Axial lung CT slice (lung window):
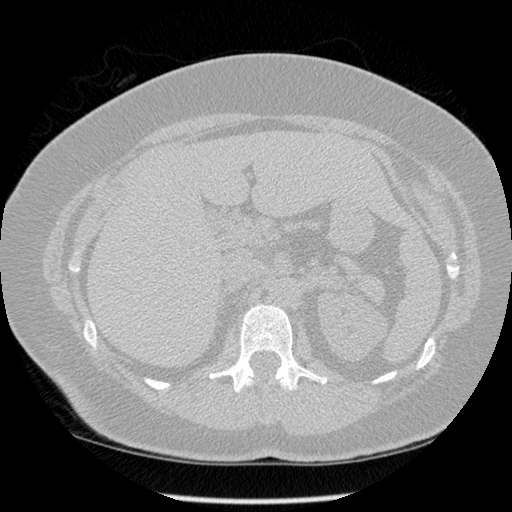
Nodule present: no